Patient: sex M, age 68
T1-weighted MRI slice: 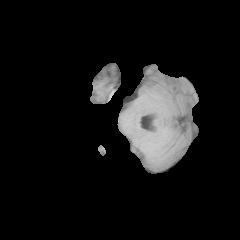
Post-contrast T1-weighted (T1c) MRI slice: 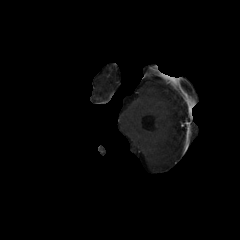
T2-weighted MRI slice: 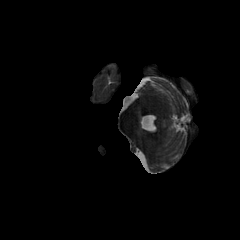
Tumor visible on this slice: no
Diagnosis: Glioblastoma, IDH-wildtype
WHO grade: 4